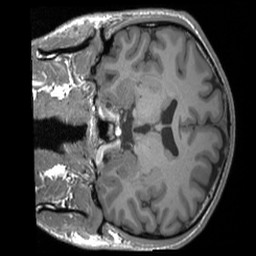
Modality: T1w
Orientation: coronal
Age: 25
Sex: male
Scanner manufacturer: siemens
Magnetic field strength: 3 T
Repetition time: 1.9 s
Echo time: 0.0025 s